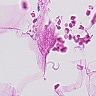
Metastatic tissue present: no